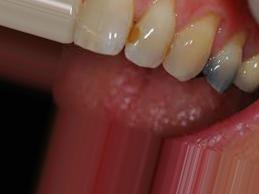
Condition: Tooth Discoloration